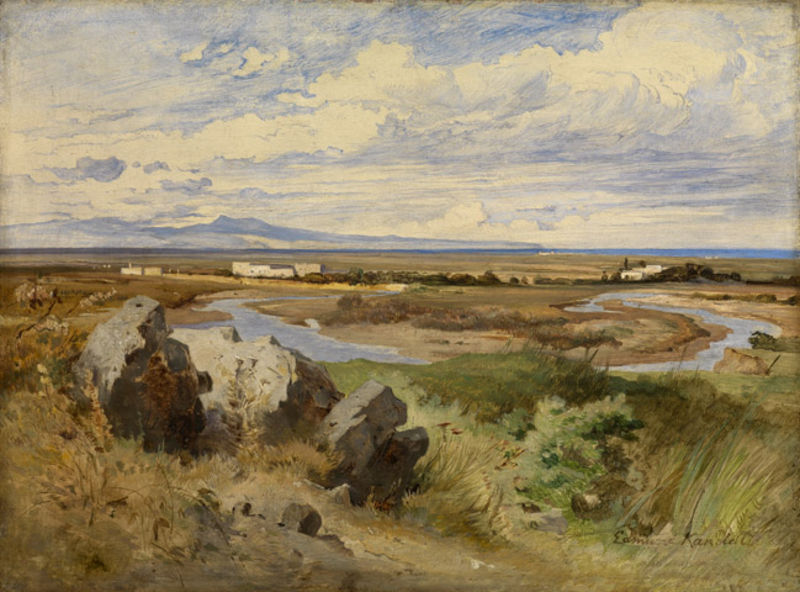
Titel: Blick auf den Campo d' Annibale bei Cannae
Künstler: Edmund Friedrich Kanoldt
Standort: Karlsruhe
Institution: Staatliche Kunsthalle Karlsruhe
Schlagwörter: baum, berg, blau, felsen, gemälde, himmel, meer, wasser, weiß, wolken, aquarell, bäume, fluss, gelb, grün, impressionismus, landschaft, menschen, ocker, sand, see, stadt, ufer, braun, bunt, edgar degas, grau, licht, orange, ausblick, gebäude, gras, haus, weg, wiese, wolke, malerei, schleife, barock, stein, steine, weit, bild, signatur, öl, bach, ebene, erde, felder, ferne, flusslauf, gräser, halme, horizont, häuser, hügel, natur, strauch, weide, weite, busch, büsche, gebüsch, sträucher, insel, land, pflanzen, england, renaissance, bewölkt, aussicht, sommer, biegung, naturalismus, perspektive, süden, acker, berge, fels, gebirge, leer, dorf, mauer, hecke, landschaftsmalerei, fabrik, van gogh, romantik, historienbild, duktus, ölfarbe, grass, heide, rinnsal, himmeö, hinten, heidelandschaft, moor, lanschaft, karg, himmel blau, gehöft, verdorrt, brocken, meander, mäander, schroff, brauch, maurer, schottland, himmer, umgebung, weitblick, firmament, hugel, himmmel, entfernung, nach, wolker, firnament, landschaftz, plein aire, hime, meandedr, gebaeud, himmelsee, bergehäuse, dramatische landschaft